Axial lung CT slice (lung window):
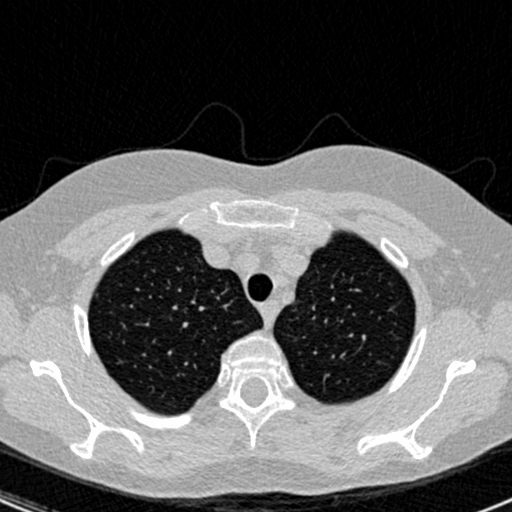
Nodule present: no